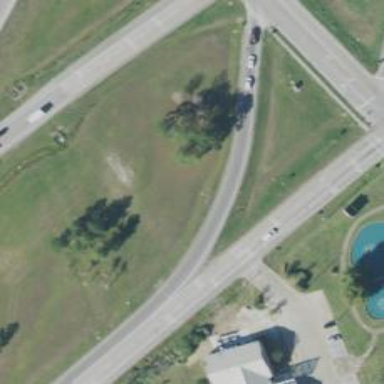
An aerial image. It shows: Primary link highway.